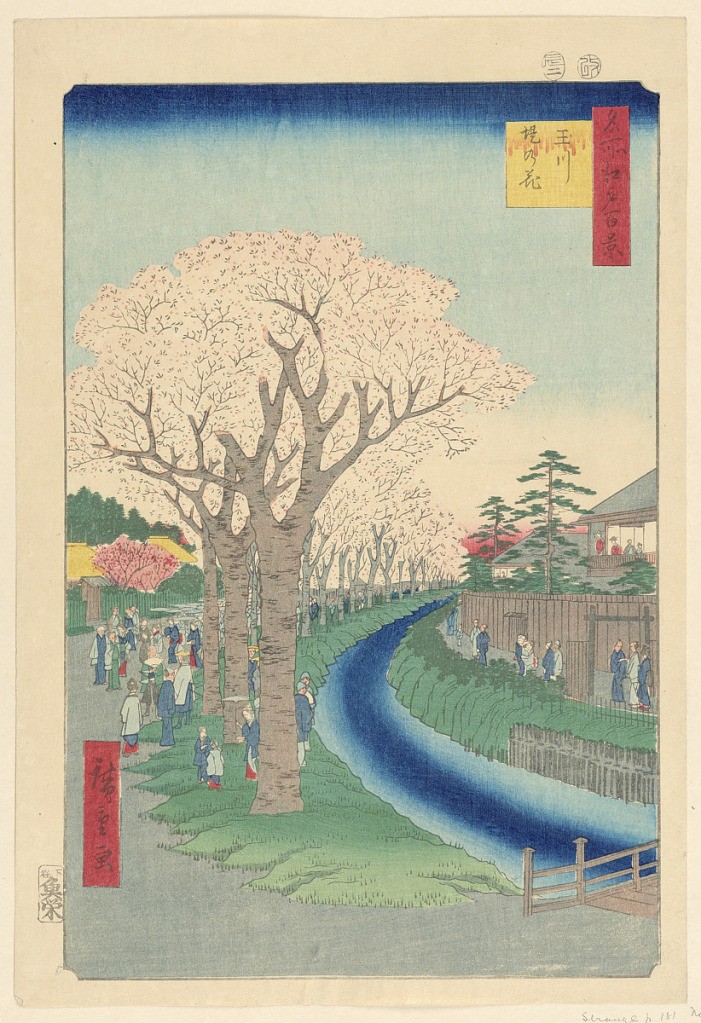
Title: Cherry Blossom Viewing
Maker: Ando Hiroshige, Japanese, 1797–1858
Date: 1797-1858
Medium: Woodblock print in colored ink on paper
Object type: Print
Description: This scene depicts people sitting and walking under the blossoming cherry trees, contemplating life, and enjoying nature's wonders. Still, today are rows of brilliant trees that are found everywhere around the world. The influence of Japanese aesthetics has rippling effects that are perhaps unbeknownst to the average person.